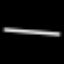
Label: line